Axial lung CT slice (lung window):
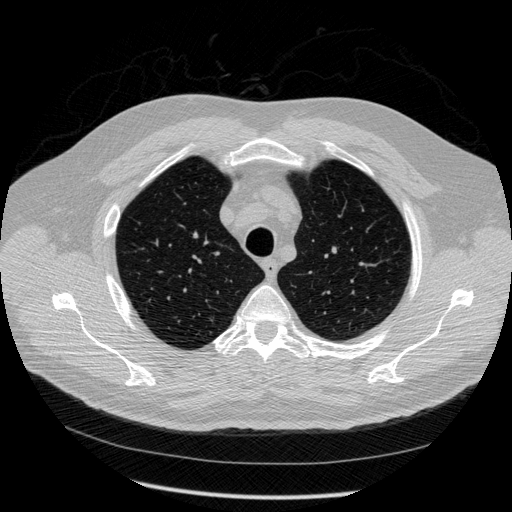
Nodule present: no